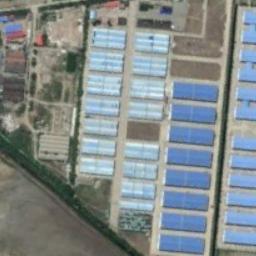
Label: industrial_area